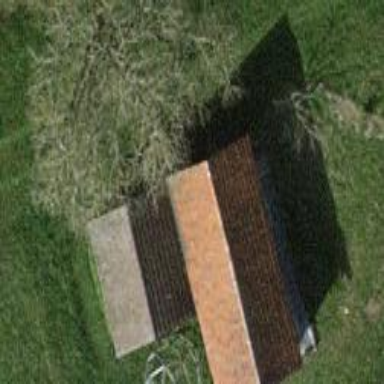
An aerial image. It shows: Shed.